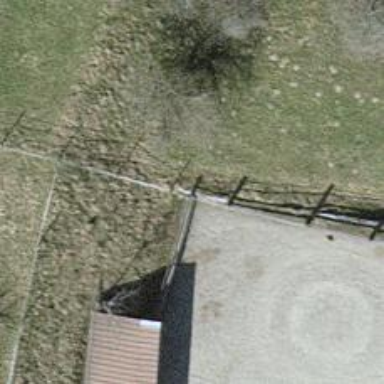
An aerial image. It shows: Fence.